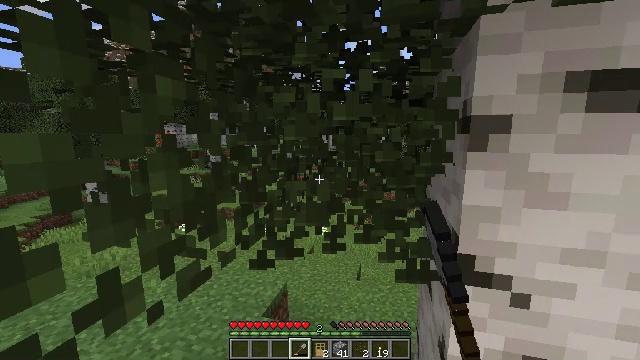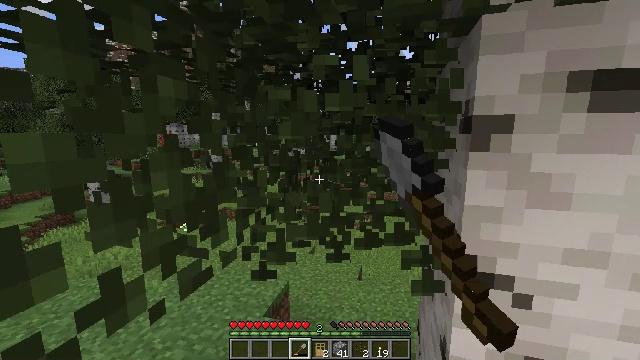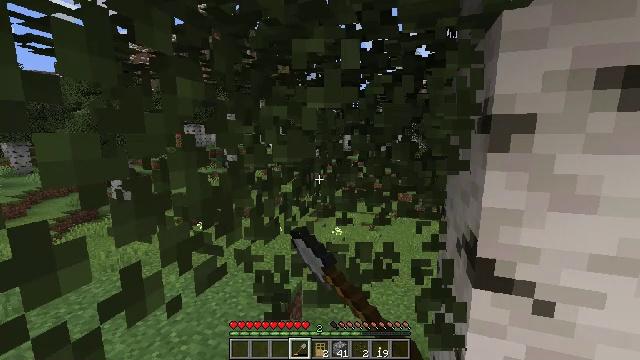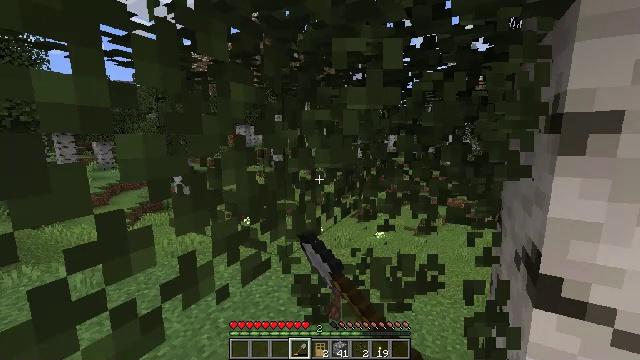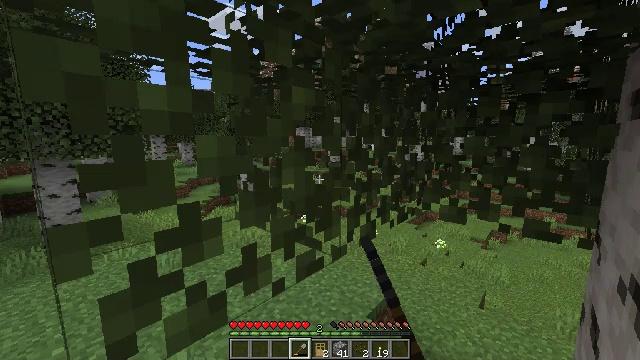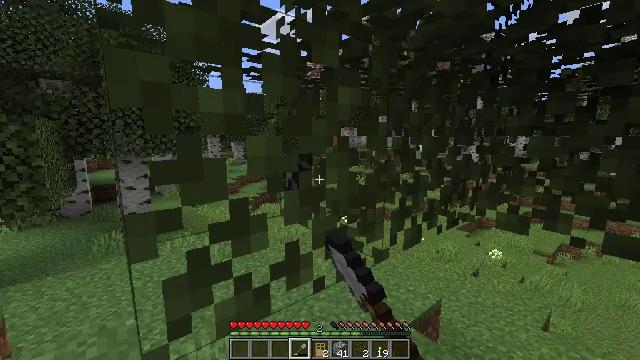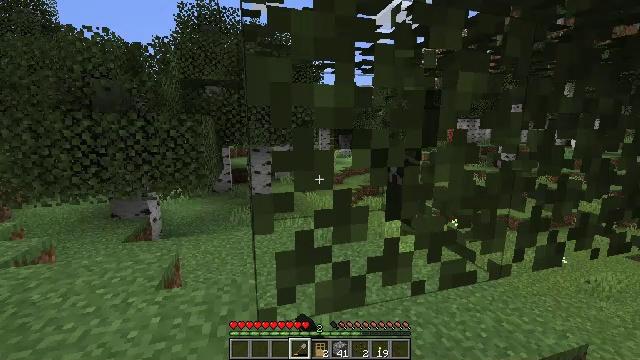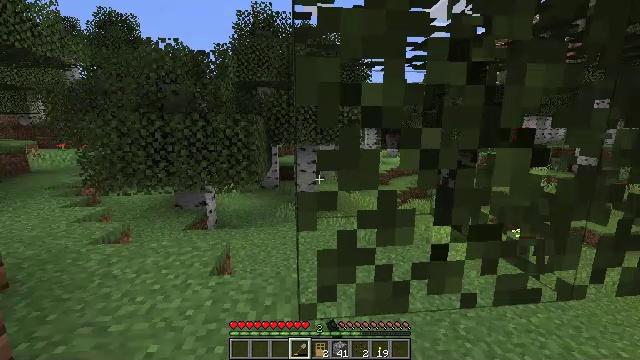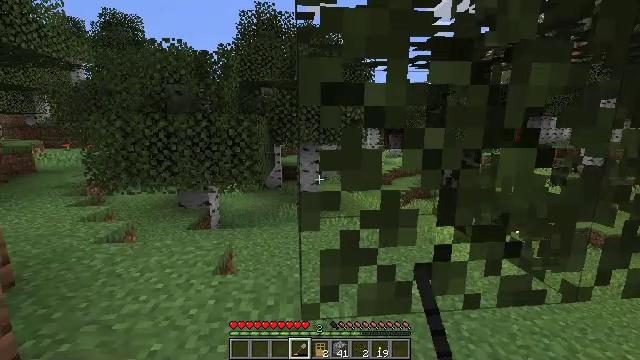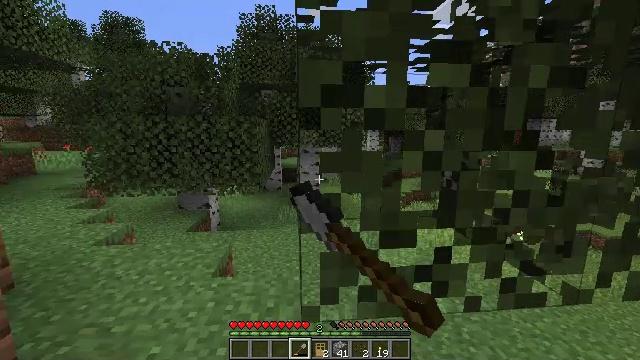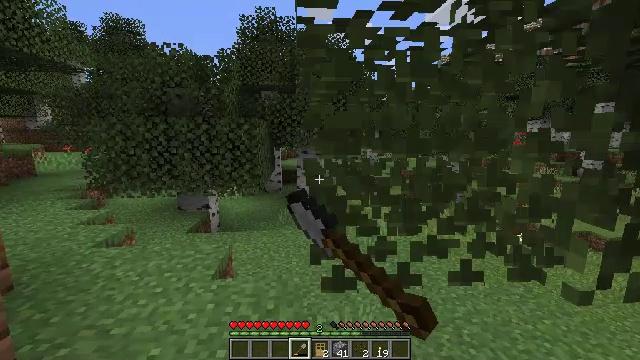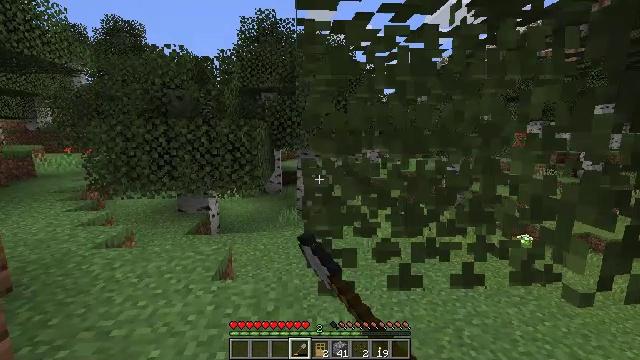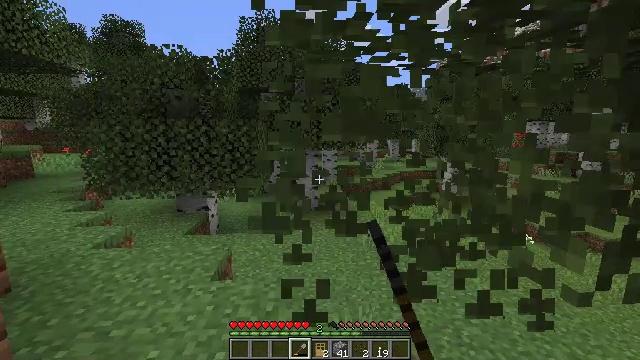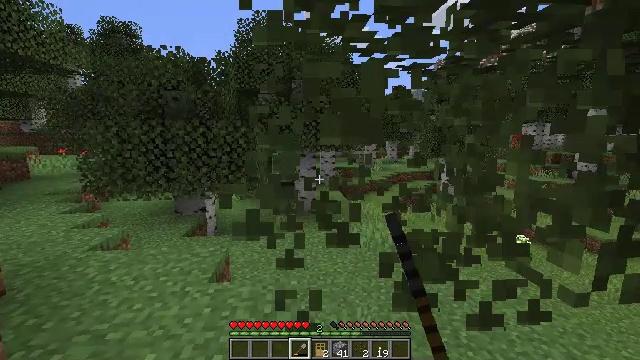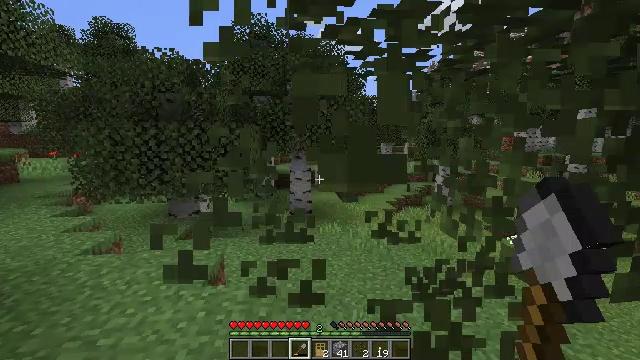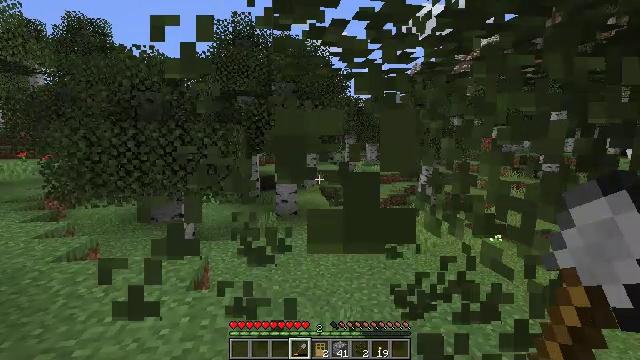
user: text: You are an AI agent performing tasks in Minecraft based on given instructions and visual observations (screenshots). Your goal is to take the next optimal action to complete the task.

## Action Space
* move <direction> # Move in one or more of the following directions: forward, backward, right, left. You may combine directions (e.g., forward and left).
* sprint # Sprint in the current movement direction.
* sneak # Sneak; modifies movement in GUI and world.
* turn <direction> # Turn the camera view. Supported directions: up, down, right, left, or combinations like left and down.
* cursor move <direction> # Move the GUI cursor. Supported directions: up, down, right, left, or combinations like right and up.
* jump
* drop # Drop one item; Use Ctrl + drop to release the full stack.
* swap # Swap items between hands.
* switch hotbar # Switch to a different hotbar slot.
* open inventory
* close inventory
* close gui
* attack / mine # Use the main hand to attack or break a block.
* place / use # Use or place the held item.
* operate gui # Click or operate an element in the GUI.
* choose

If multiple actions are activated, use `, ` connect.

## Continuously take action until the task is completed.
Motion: motion action
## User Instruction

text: Harvest birch leaves for decorations.
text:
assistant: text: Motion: attack / mine
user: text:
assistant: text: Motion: turn left, attack / mine
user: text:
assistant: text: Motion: turn left, attack / mine
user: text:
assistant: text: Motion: turn left, attack / mine
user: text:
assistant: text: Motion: turn left, attack / mine
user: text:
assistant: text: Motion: turn left and down, attack / mine
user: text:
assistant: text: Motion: turn left, attack / mine
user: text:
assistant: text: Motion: attack / mine
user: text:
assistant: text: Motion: attack / mine
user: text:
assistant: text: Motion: attack / mine
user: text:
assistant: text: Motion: attack / mine
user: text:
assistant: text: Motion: attack / mine
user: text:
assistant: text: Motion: attack / mine
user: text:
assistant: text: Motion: turn right, attack / mine
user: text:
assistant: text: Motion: turn right, attack / mine
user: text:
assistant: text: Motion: turn right, attack / mine
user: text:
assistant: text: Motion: turn right, attack / mine
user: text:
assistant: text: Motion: turn right, attack / mine
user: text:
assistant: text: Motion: turn right, attack / mine
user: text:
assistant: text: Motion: move left, turn right, attack / mine
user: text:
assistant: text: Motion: move left, turn right, attack / mine
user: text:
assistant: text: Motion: move left, attack / mine
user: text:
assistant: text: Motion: move left, turn right, attack / mine
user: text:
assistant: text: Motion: turn right and up, attack / mine
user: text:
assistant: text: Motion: turn right, attack / mine
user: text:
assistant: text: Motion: attack / mine
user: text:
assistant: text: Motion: attack / mine
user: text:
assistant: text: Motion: turn right and up, attack / mine
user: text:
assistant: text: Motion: turn right and up, attack / mine
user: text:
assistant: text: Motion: turn right and up, attack / mine